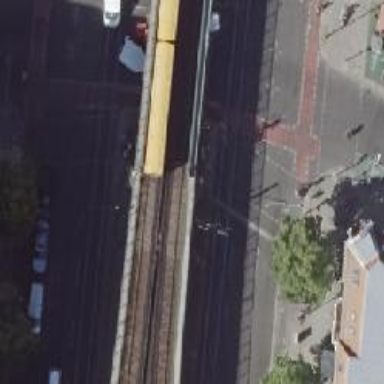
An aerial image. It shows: Tram crossing with traffic signals.